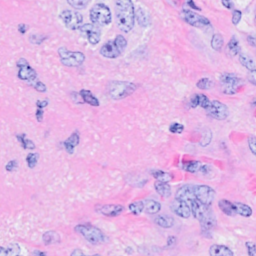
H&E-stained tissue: Breast